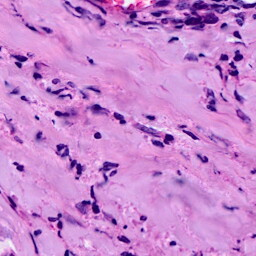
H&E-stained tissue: Breast